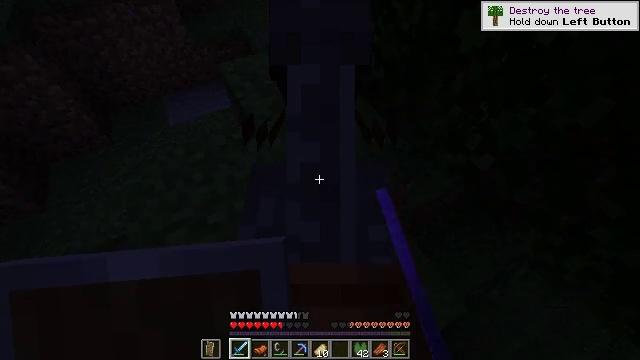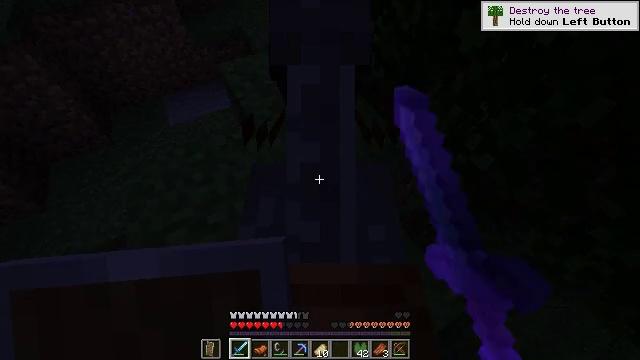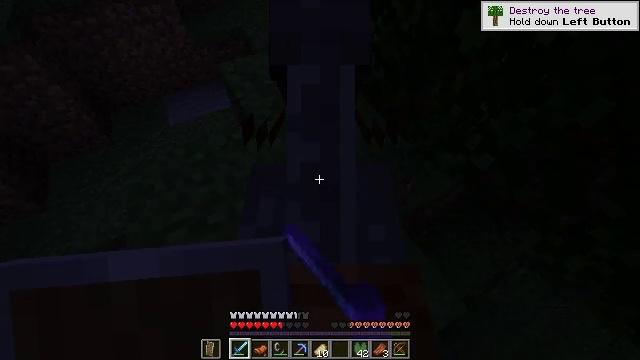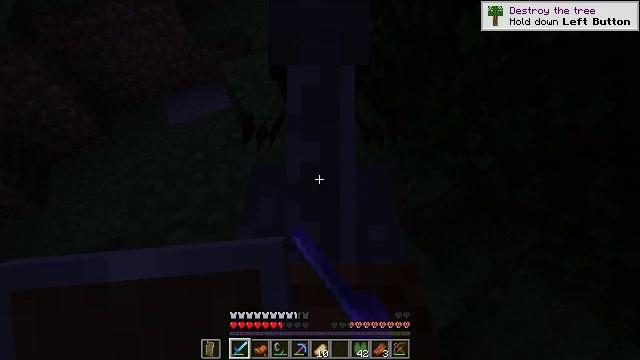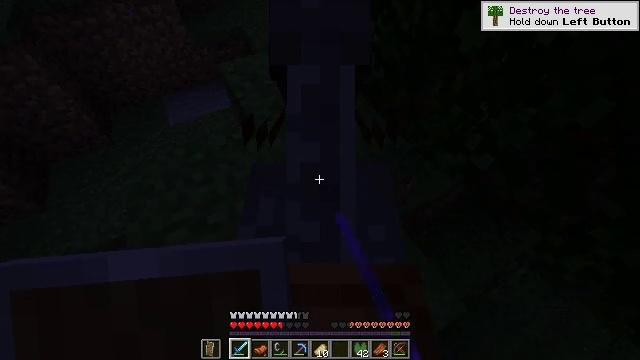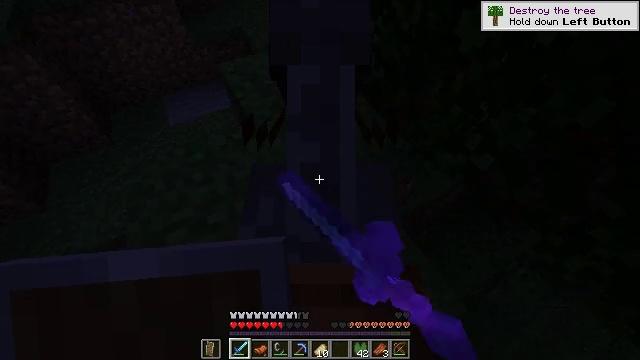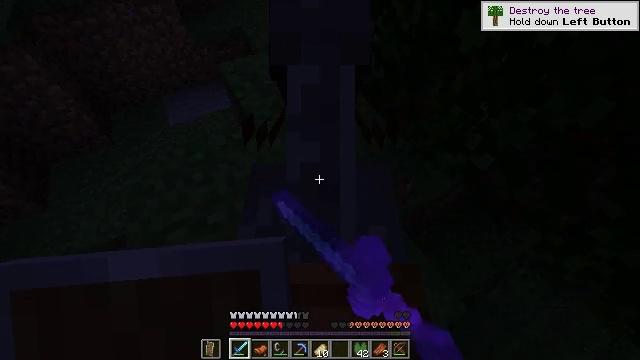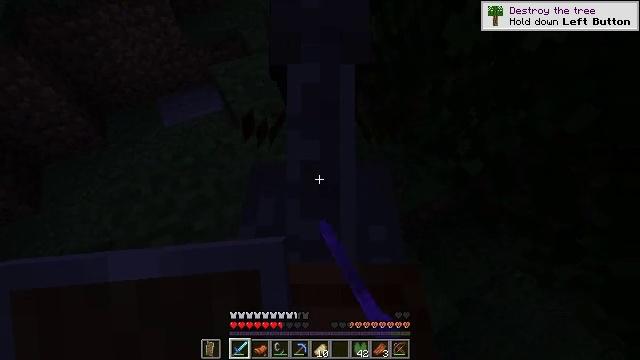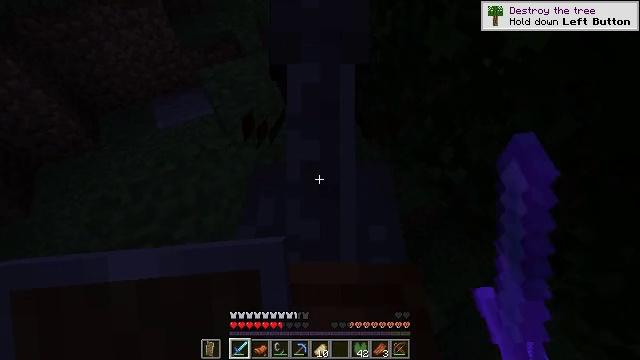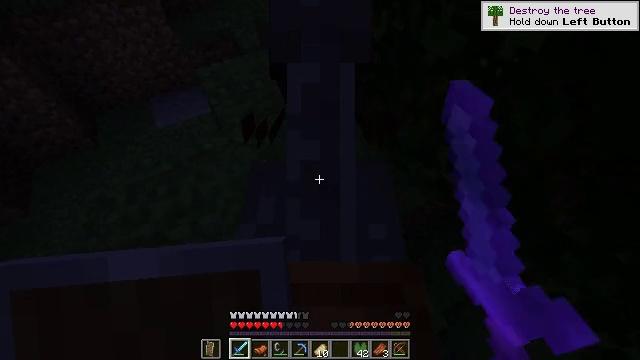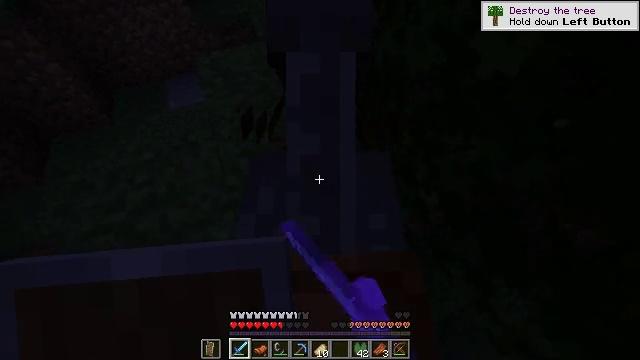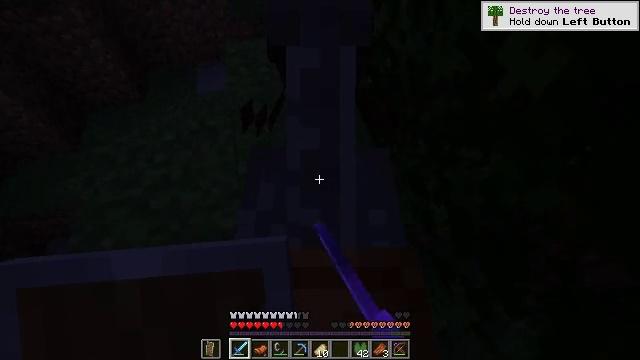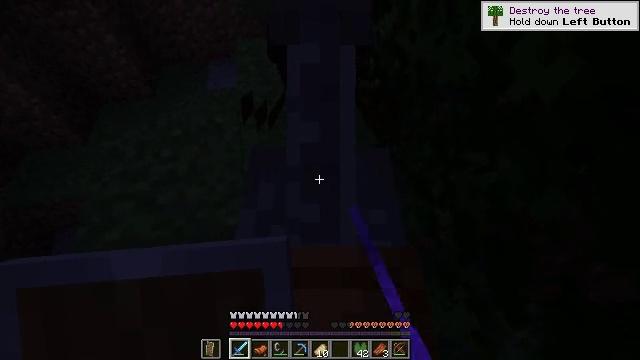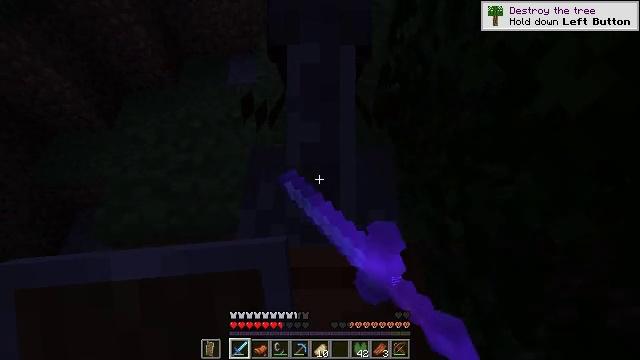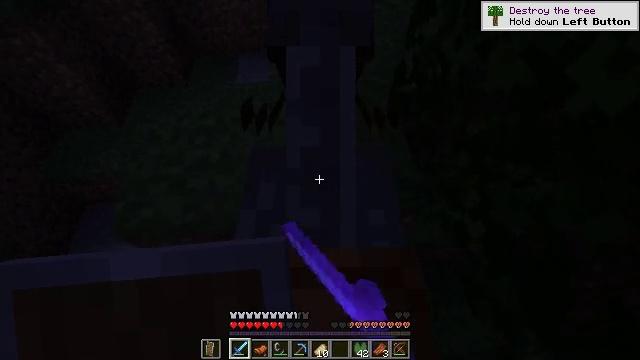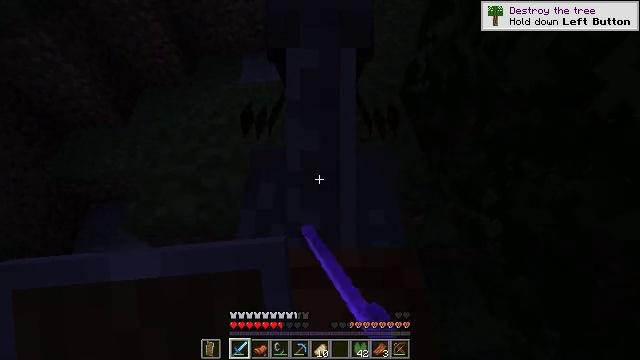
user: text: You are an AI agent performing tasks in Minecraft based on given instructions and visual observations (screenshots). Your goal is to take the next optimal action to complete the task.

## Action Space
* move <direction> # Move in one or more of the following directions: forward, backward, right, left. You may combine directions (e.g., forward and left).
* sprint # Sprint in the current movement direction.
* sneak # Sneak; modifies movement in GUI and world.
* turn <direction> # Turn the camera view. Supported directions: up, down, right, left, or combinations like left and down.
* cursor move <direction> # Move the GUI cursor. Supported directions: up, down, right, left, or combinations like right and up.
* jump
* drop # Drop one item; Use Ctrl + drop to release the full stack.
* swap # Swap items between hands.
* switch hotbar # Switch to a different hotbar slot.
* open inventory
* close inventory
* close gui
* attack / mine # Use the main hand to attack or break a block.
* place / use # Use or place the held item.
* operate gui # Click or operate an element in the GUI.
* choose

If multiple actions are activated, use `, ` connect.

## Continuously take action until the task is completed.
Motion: motion action
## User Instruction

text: Dig up the grass block for dirt.
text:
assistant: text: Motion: attack / mine
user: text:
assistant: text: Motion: attack / mine
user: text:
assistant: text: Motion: attack / mine
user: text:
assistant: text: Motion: attack / mine
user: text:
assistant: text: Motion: attack / mine
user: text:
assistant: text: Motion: move forward, attack / mine
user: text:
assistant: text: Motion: move forward, attack / mine
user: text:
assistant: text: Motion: move forward, attack / mine
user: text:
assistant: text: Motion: move forward, attack / mine
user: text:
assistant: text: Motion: turn left and down, attack / mine
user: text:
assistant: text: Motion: turn left, attack / mine
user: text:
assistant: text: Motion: turn left, attack / mine
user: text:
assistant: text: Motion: move left, turn left, attack / mine
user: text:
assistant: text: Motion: move left, attack / mine
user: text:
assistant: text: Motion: move left, attack / mine
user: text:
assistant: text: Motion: move left, attack / mine
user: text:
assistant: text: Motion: attack / mine
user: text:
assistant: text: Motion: attack / mine
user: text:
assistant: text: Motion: attack / mine
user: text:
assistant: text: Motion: attack / mine
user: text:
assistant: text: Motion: attack / mine
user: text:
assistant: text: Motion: move left, attack / mine
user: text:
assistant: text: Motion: move left, attack / mine
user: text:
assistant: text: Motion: move left, attack / mine
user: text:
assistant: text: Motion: move left, turn right, attack / mine
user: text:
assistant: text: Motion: move left, turn right, attack / mine
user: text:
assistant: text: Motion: attack / mine
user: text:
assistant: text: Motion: attack / mine
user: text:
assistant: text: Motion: attack / mine
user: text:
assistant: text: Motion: attack / mine